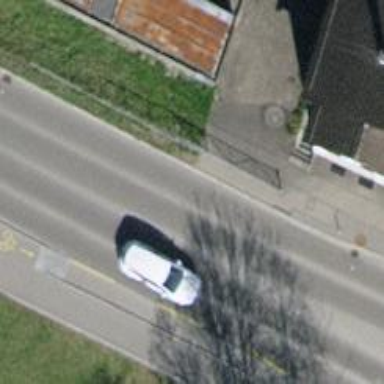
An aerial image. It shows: Asphalt cycleway.